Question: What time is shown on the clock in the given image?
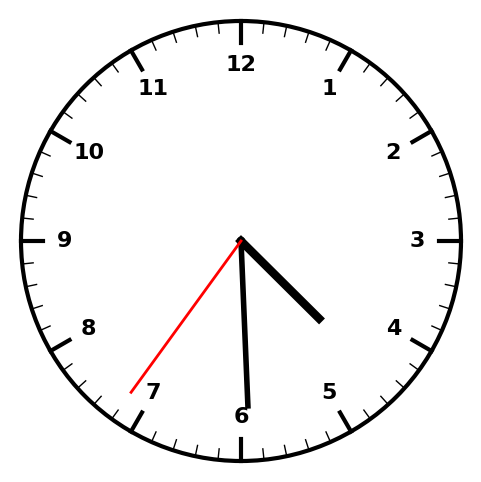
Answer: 04:29:36